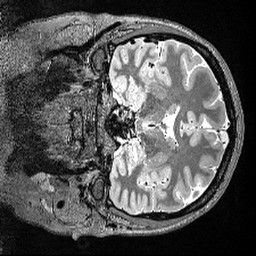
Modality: T2w
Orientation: coronal
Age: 33
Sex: female